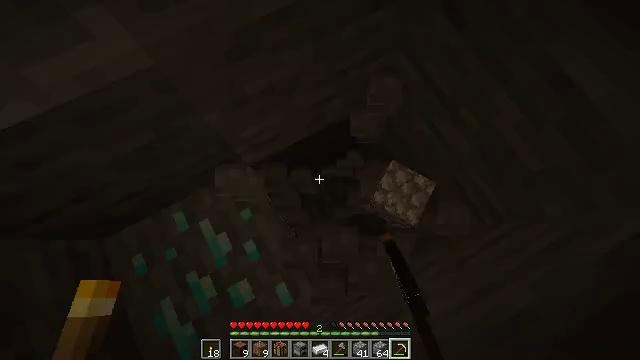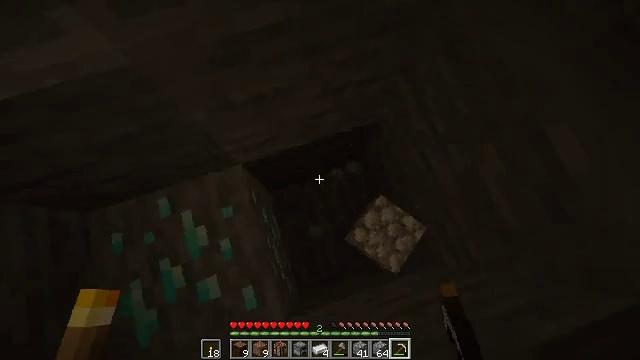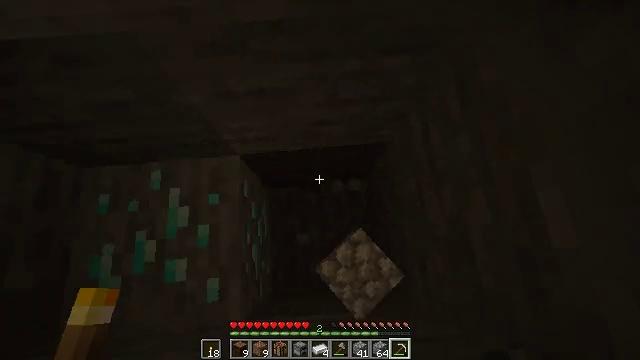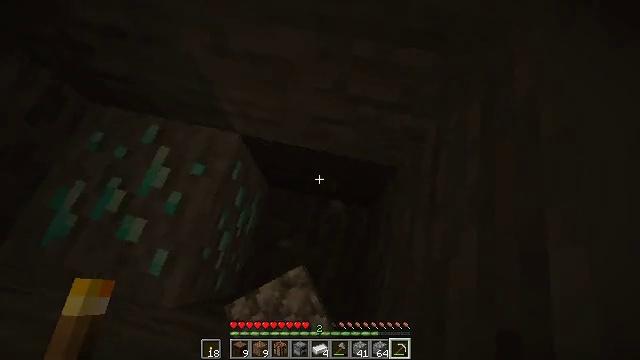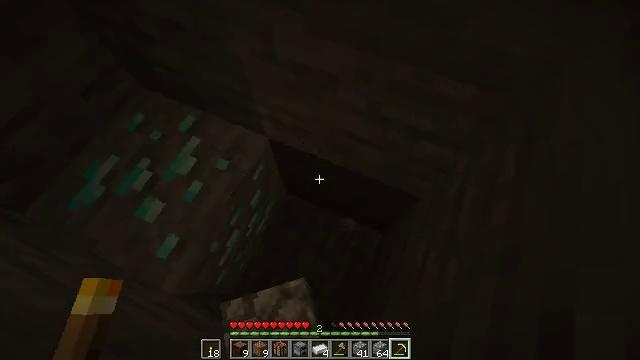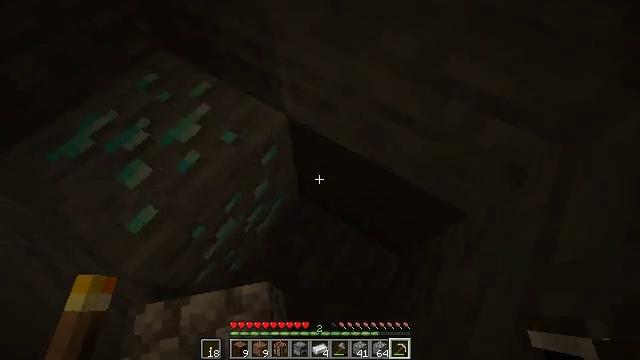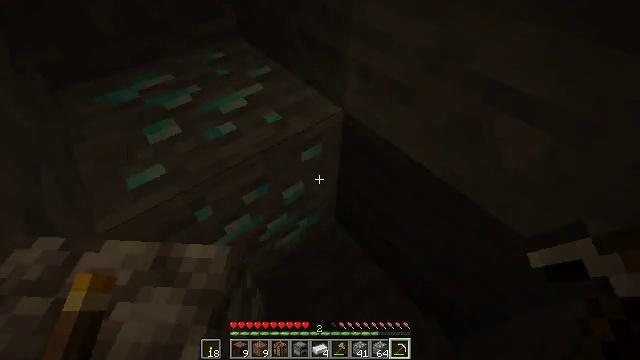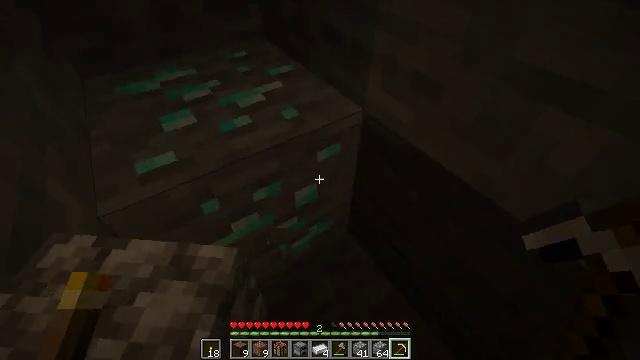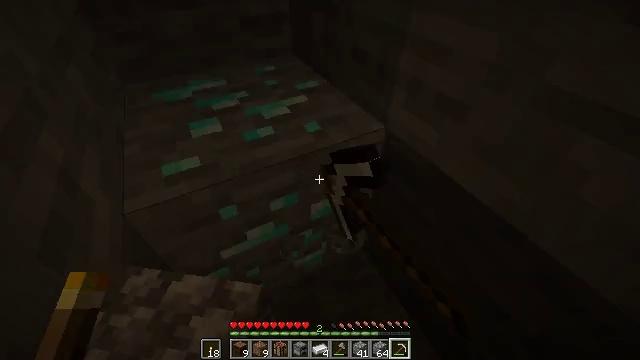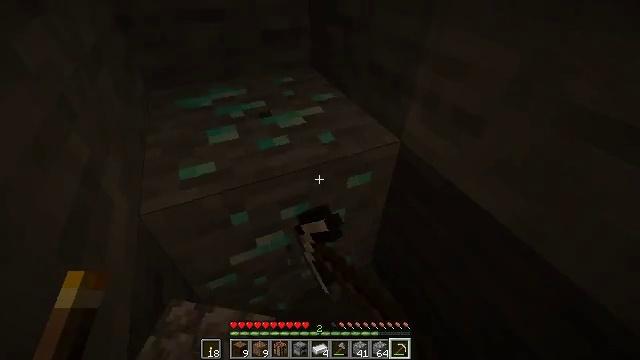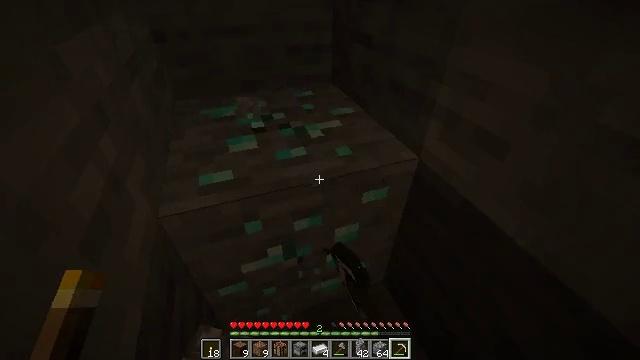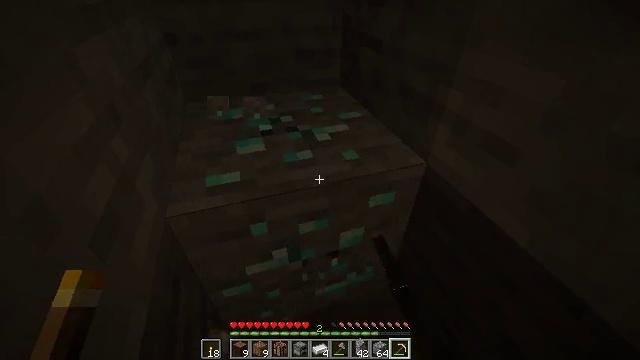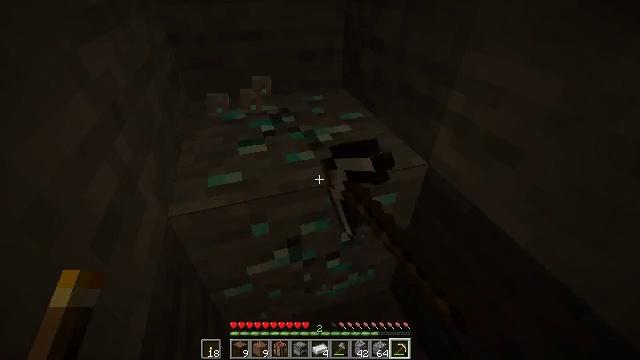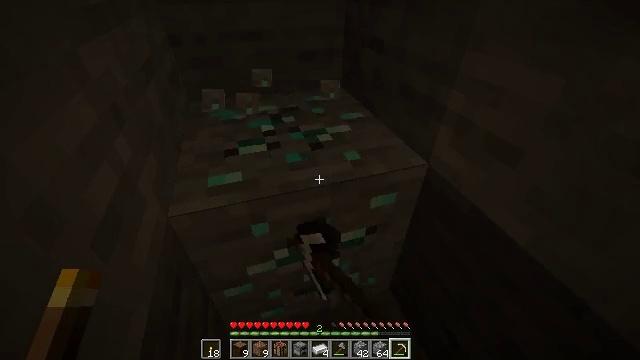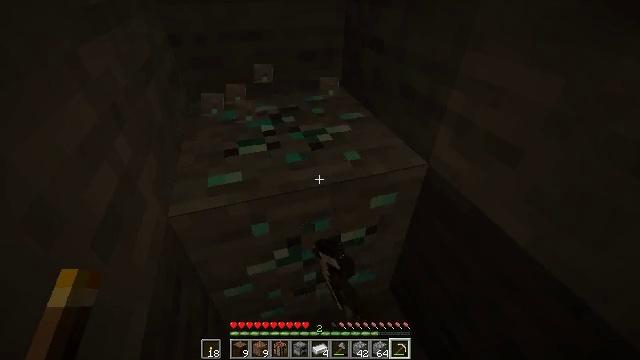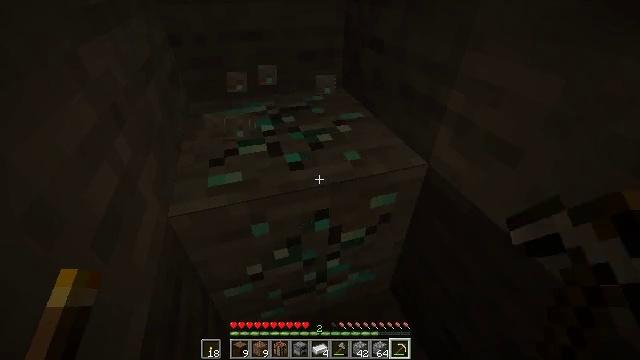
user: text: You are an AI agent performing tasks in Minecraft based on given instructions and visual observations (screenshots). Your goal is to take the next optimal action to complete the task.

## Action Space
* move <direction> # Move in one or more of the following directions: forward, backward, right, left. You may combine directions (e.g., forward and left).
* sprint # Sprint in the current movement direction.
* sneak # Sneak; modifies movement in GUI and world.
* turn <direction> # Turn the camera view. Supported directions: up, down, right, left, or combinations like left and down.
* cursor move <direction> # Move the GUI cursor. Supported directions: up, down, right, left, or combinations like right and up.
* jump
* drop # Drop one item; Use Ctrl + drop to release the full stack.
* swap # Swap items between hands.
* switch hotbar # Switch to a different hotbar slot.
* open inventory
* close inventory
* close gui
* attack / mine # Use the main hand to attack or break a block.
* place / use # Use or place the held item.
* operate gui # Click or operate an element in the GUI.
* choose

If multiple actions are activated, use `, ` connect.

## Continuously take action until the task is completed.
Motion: motion action
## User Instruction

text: Find and mine the diamond ore.
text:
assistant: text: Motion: move right, turn left
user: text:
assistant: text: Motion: move right, turn left and up
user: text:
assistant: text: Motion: turn left and up
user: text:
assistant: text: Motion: turn left and up
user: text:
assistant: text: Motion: turn left and up
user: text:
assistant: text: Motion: turn left and up
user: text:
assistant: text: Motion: turn left and up, attack / mine
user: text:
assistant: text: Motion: turn left and up, attack / mine
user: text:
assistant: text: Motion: turn left and up, attack / mine
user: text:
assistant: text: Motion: turn left and up, attack / mine
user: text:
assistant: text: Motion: turn left, attack / mine
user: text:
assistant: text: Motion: attack / mine
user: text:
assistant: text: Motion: attack / mine
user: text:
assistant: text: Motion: attack / mine
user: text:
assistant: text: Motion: attack / mine
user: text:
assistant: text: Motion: attack / mine
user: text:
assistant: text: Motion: attack / mine
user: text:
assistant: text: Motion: attack / mine
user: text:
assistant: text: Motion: attack / mine
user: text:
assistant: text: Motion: attack / mine
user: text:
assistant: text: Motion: attack / mine
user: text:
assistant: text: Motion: attack / mine
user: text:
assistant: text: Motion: attack / mine
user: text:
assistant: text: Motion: attack / mine
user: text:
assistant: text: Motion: attack / mine
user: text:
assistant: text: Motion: attack / mine
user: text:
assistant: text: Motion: attack / mine
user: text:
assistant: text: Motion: attack / mine
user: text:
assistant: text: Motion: attack / mine
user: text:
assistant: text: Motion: sneak